Interaction volume radius: 10 \u00c5
Interaction volume height: 15 \u00c5
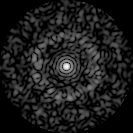
Disorder parameter: 0.8367